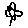
Label: flower